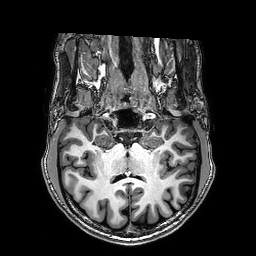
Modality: T1w
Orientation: sagittal
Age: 43
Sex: male
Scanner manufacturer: philips
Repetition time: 0.00804 s
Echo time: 0.00368 s